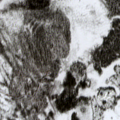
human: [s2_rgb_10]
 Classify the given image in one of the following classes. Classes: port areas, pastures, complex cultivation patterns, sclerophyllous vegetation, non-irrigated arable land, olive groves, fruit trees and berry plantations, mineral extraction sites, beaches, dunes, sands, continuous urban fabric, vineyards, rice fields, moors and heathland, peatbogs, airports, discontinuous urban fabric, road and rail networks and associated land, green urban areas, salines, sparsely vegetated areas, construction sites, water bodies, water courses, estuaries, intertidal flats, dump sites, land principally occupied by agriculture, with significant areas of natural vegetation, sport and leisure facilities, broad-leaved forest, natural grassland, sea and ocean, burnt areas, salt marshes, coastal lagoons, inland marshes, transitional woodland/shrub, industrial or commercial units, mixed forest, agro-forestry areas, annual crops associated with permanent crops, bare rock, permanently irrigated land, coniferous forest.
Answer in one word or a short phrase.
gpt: coniferous forest, mixed forest, transitional woodland/shrub, peatbogs